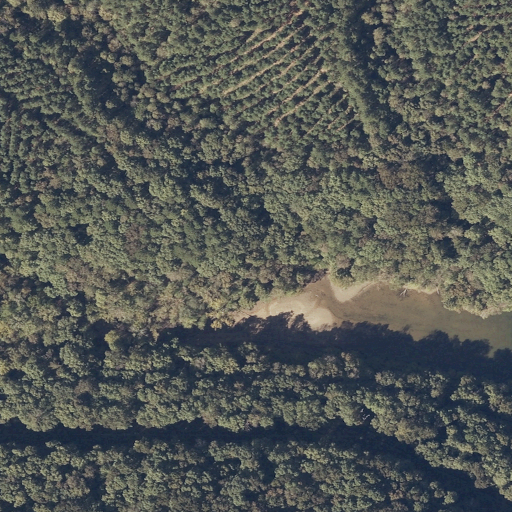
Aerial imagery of valley in Mississippi named Shop Hollow containing deciduous forest, evergreen forest, mixed forest, open development, open water, and woody wetlands